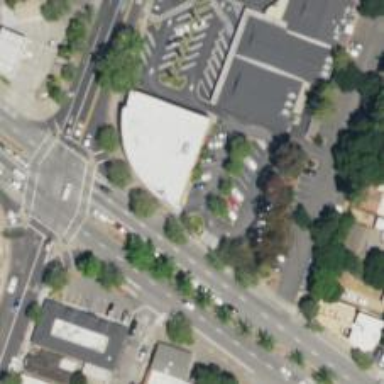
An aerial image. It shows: Asphalt parking space.